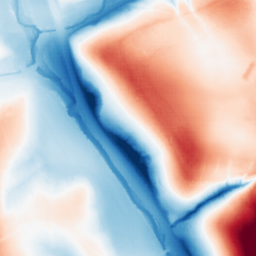
Category: classical
Decomposition family: gaussian_anisotropic
Decomposition parameters: sigma_x: 50
sigma_y: 20
Upsampling method: sinc_hamming
Upsampling parameters: scale: 4
kernel_size: 8
Upsampling scale: 4